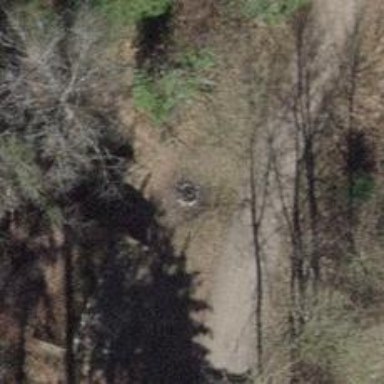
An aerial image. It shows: Picnic site with BBQ amenities.